Interaction volume radius: 5 \u00c5
Interaction volume height: 30 \u00c5
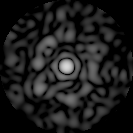
Disorder parameter: 0.8296